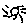
Label: sun